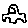
Label: car